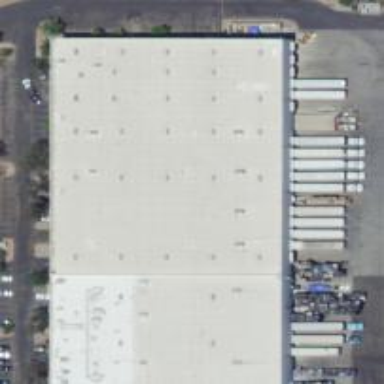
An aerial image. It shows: Commercial building with flat roof.